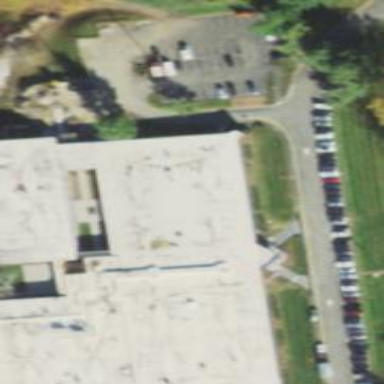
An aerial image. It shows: College building.